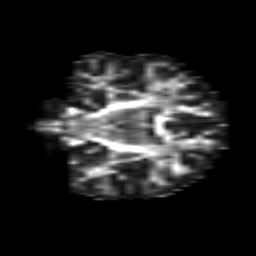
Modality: FA
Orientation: coronal
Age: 18
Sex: female
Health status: healthy
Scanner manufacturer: siemens
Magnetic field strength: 3 T
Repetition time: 8.6 s
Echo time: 0.095 s